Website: macys
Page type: customer-info-address
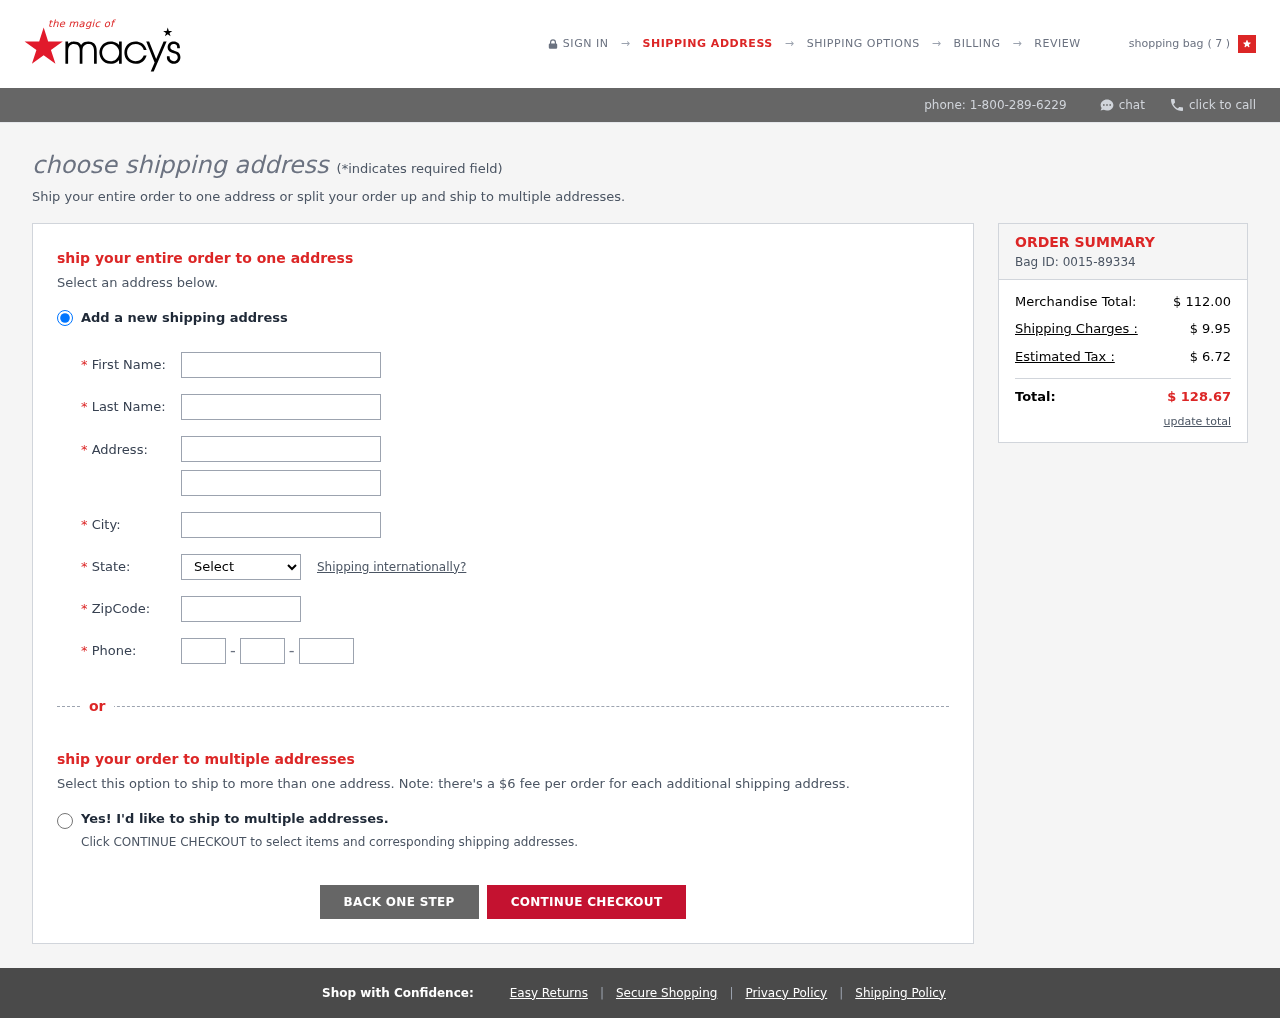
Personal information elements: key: PII_CITY
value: Barbarachester
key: PII_FIRSTNAME
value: Lisa
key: PII_LASTNAME
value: Schmidt
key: PII_PHONE_AREA
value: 599
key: PII_PHONE_PREFIX
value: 777
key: PII_PHONE_SUFFIX
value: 9411
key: PII_POSTCODE
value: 62104
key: PII_STATE_ABBR
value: IN
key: PII_STREET
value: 790 David Passage
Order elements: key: ORDER_NUM_ITEMS
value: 7
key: ORDER_ID
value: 0015-89334
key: ORDER_SUBTOTAL
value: $ 112.00
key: ORDER_SHIPPING_COST
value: $ 9.95
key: ORDER_TAX
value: $ 6.72
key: ORDER_TOTAL
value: $ 128.67